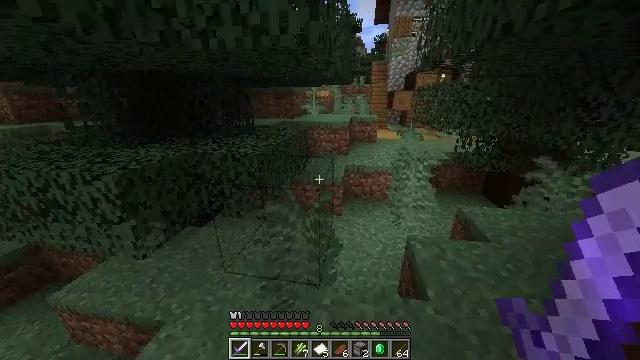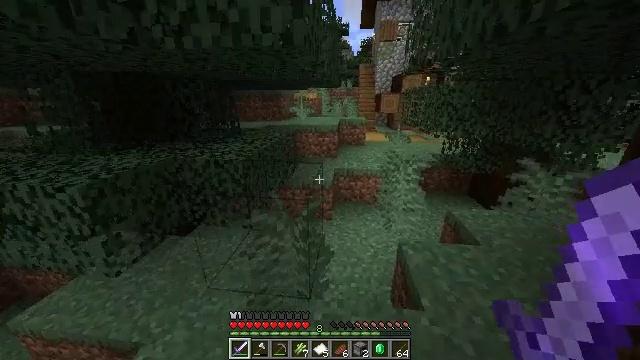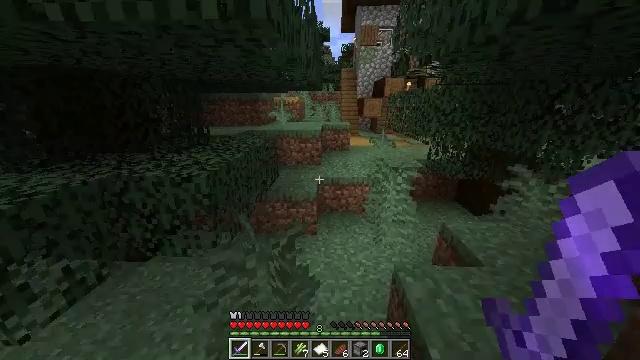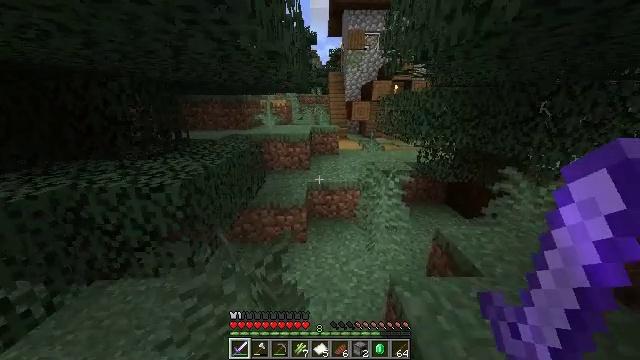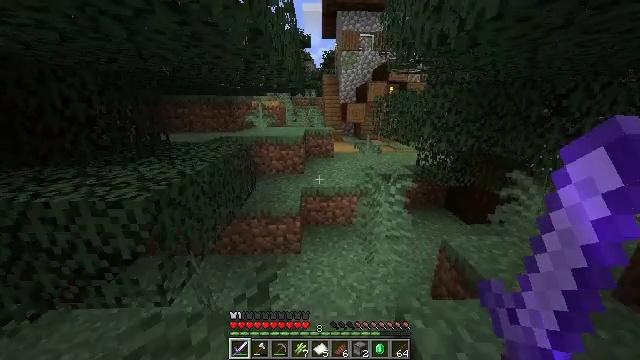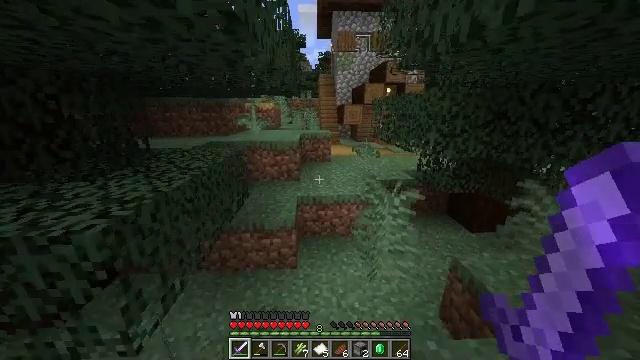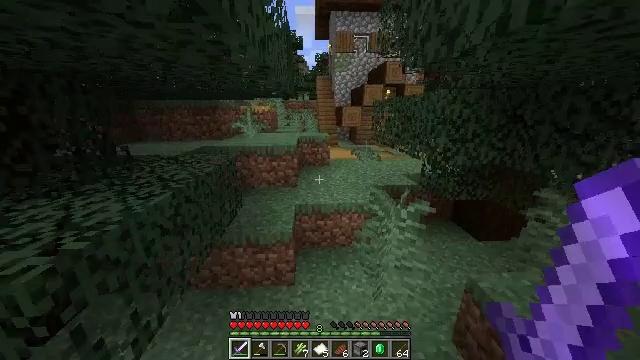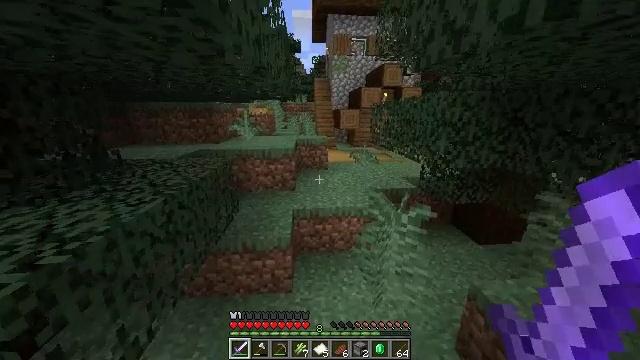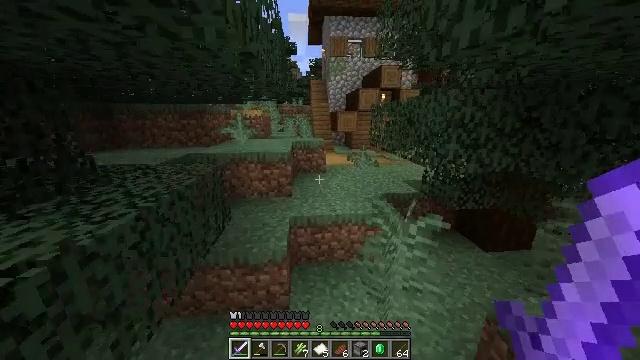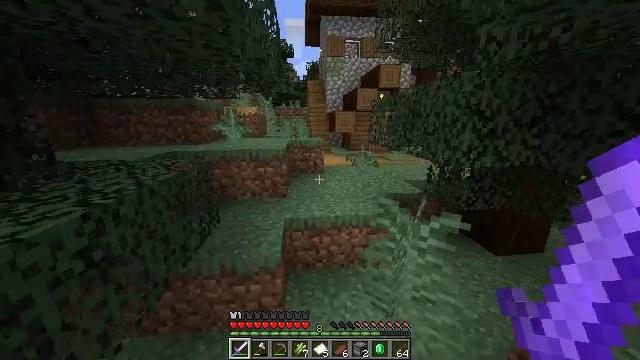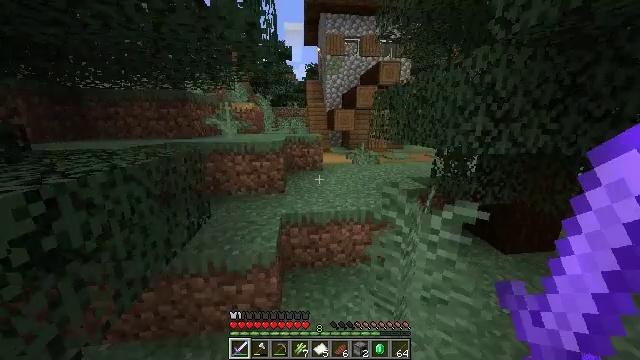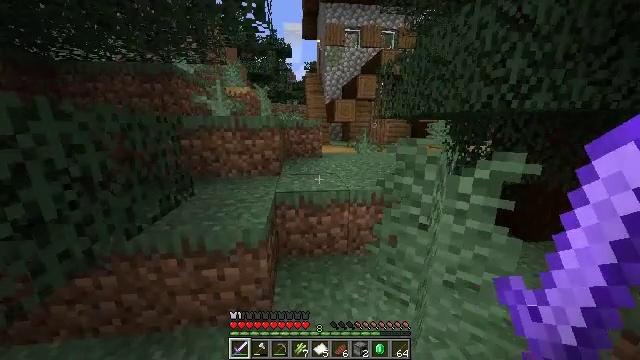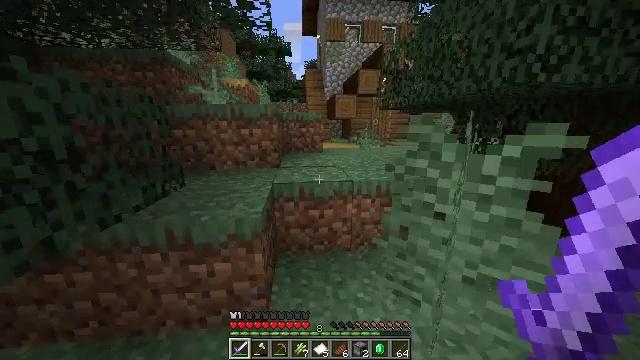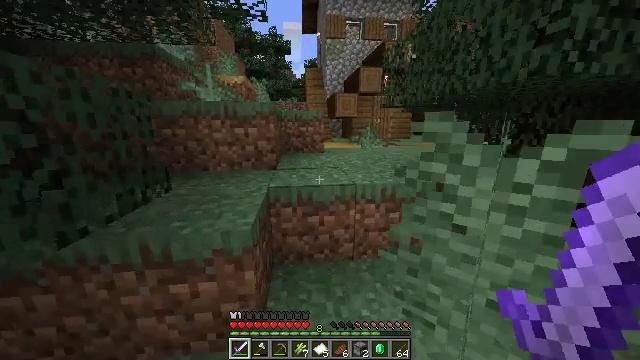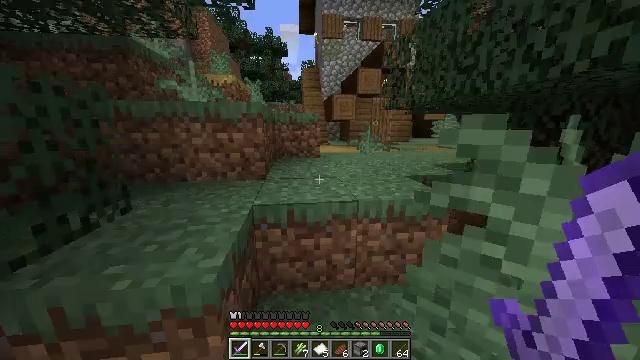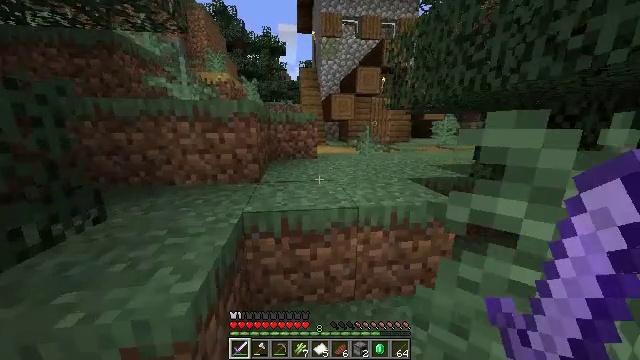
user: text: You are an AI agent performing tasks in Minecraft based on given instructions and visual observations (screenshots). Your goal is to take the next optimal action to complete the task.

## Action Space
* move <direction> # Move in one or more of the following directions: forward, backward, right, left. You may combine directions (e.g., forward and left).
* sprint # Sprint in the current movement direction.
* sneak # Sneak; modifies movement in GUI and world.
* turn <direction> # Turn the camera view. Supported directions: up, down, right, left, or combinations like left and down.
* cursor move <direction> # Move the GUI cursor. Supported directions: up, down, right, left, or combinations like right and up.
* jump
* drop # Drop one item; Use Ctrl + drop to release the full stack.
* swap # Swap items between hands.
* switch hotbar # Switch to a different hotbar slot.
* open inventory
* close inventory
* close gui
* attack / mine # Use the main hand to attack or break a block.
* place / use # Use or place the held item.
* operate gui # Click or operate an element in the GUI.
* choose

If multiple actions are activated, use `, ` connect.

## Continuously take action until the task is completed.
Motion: motion action
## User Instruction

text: Mine the glass pane carefully.
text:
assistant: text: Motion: move forward, sprint, turn right
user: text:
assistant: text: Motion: move forward, sprint, turn right
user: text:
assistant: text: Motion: move forward, sprint, turn right
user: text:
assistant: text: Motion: move forward, sprint, turn right
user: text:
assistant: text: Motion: move forward, sprint, turn right
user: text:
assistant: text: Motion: move forward, sprint
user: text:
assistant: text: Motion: move forward, sprint
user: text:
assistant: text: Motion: move forward, sprint
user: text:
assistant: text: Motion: move forward, sprint
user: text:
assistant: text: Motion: move forward, sprint
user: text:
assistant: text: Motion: move forward, sprint
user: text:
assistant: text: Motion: move forward, sprint
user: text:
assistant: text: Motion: move forward, sprint
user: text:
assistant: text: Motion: move forward, sprint
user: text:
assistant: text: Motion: move forward, sprint
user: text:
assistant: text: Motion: move forward, sprint, jump
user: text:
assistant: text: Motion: move forward, sprint, jump
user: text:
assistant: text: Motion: move forward, sprint, jump
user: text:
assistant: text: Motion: move forward, sprint, jump
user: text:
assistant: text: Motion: move forward, sprint, jump
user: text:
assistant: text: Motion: move forward, sprint, jump
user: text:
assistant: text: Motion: move forward, sprint, jump
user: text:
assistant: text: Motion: move forward, sprint, turn right, jump
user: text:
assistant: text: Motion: move forward, sprint, turn right, jump
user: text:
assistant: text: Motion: move forward, sprint, turn right, jump
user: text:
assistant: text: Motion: move forward, sprint, turn right and down, jump
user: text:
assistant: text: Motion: move forward, sprint, turn right and down, jump
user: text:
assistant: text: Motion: move forward, sprint, turn right, jump
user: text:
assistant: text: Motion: move forward, sprint, turn right, jump
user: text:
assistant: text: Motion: move forward, sprint, jump